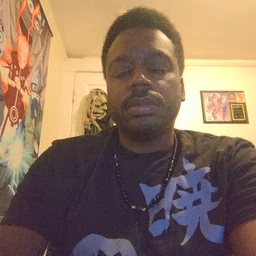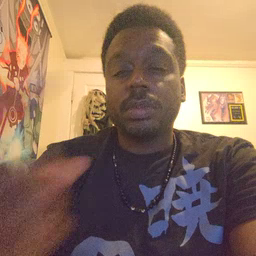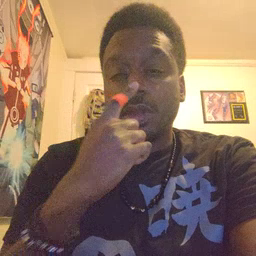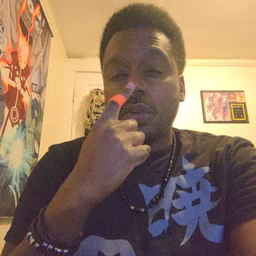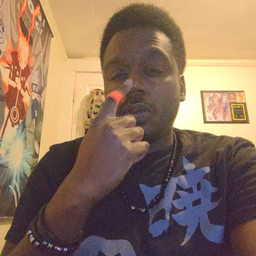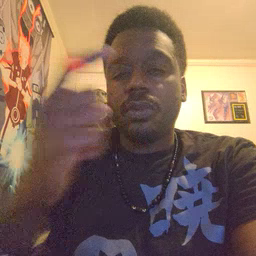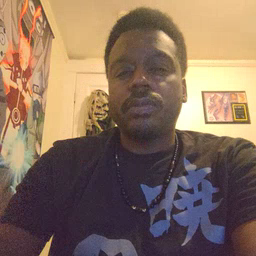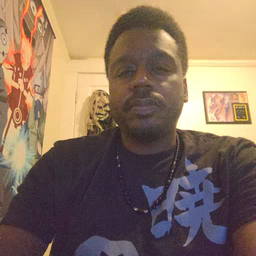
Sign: nose